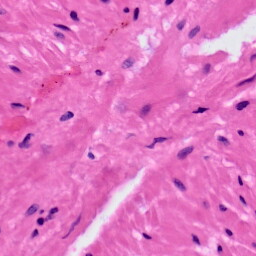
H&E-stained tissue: Prostate